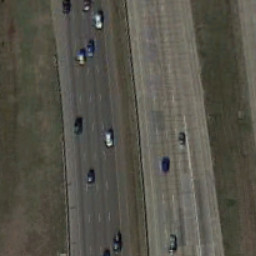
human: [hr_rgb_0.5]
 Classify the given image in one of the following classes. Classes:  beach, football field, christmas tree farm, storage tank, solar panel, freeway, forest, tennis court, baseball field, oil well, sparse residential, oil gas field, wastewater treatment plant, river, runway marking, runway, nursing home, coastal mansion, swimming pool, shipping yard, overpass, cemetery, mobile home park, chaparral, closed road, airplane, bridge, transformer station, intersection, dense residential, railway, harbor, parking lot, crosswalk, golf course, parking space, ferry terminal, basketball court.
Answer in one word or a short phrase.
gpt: freeway